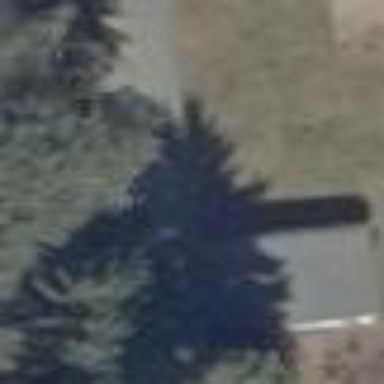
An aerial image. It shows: Simple and straightforward house.